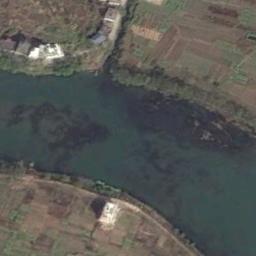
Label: river